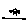
Label: moon